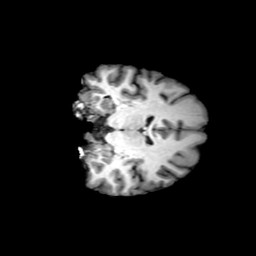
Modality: T1w
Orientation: coronal
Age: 45
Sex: female
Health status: ill